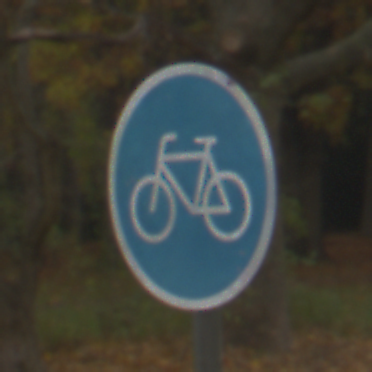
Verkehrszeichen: Radweg
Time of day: Midday
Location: Outdoor (Nature)
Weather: Overcast
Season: Autumn
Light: Natural